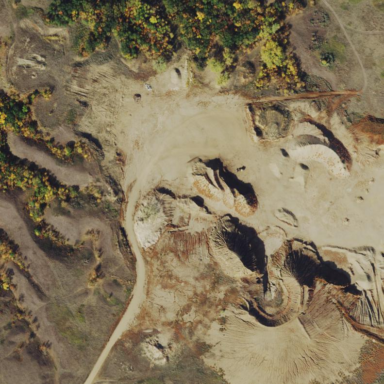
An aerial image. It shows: Quarry area.